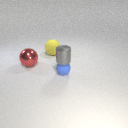
large red metal sphere behind small blue rubber sphere